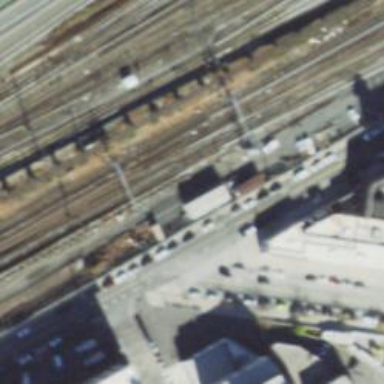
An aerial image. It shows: Railway with electrified contact lines.